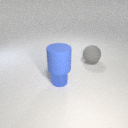
small blue metal cylinder to the left of large gray rubber sphere